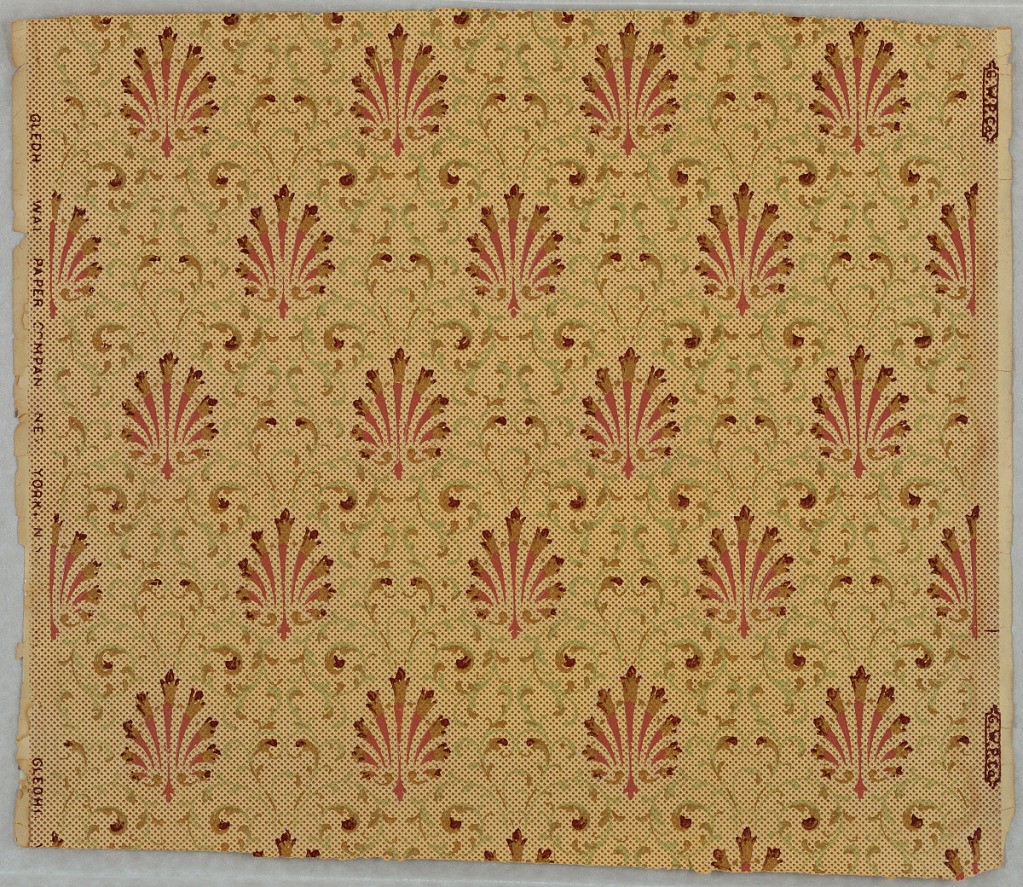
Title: Sidewall
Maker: Gledhill Wall Paper Co., New York, New York, founded 1900
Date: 1895–1903
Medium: Machine-printed, mica
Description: Repeating anthemian or palmette motif, printed in rows, in red, on tan background patterned with scrolling acanthus leaves.